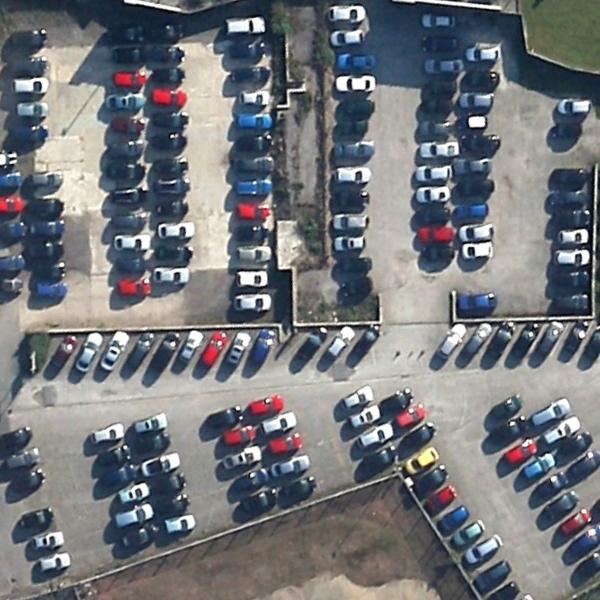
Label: Parking